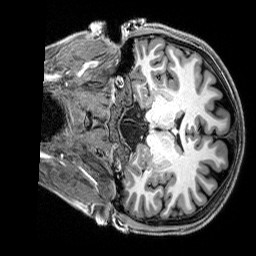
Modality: T1w
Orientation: coronal
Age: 24
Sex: female
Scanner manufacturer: siemens
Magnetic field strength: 3 T
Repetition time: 2.8 s
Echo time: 0.00212 s